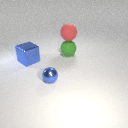
large green rubber sphere to the right of large blue metal cube